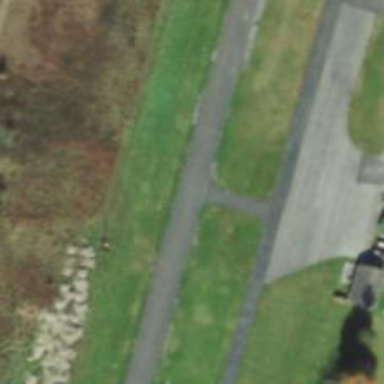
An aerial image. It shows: Image of taxiway at airport.